Field crop: maize
Growth stage: 2
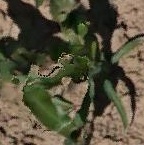
Species: maize